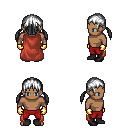
a pixel art fantasy rpg character, male body template, human, dark skin, maroon cape, red pants, white twin-tailed hairstyle, gold gloves, black shoes, four views (front, back, left, right), 2x2 character sprite sheet, small pixel art, hard edges, no anti-aliasing